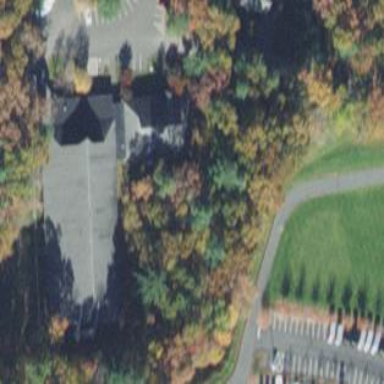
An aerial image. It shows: Building used as fitness center.